Field crop: tomato
Growth stage: 1
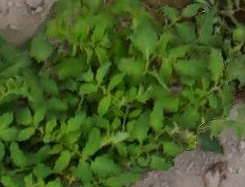
Species: tomato